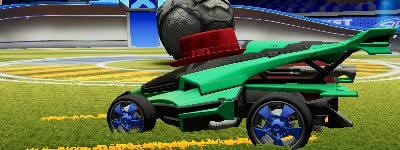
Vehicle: aftershock